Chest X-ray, PA view. Patient: 49 years old, sex F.
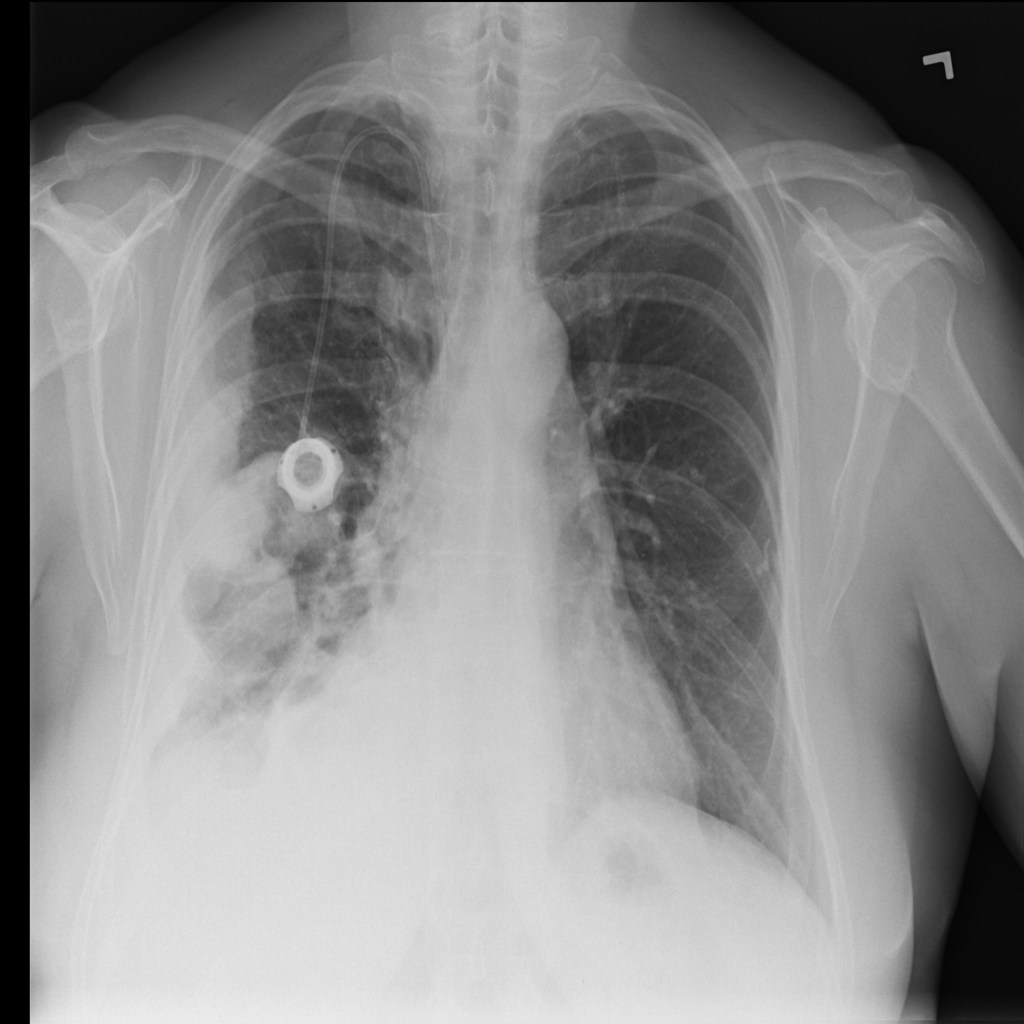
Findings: Mass